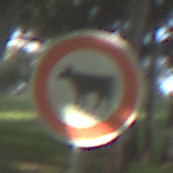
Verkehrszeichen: VerbotViehtrieb
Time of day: MorningAfternoon
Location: Outdoor (Nature)
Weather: Clear
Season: NotSpecified
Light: Natural